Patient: sex M, age 64
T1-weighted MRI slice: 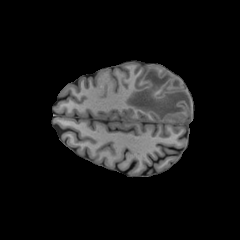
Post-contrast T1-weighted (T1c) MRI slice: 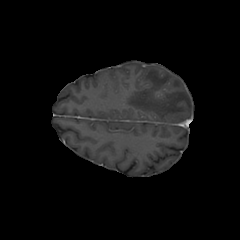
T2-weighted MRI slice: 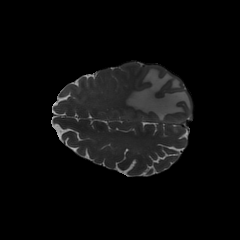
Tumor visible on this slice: yes
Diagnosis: Glioblastoma, IDH-wildtype
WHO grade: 4